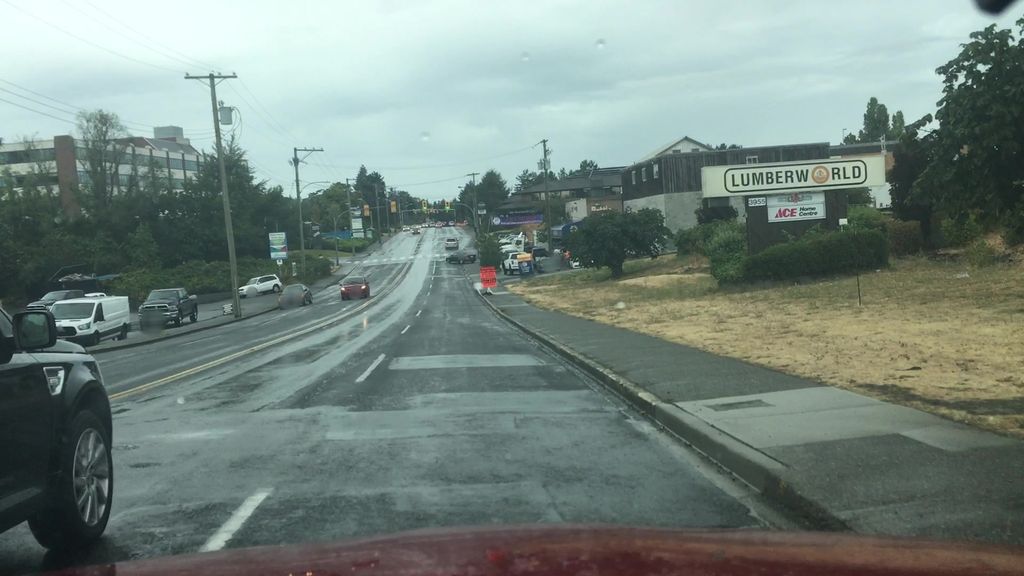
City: victoria